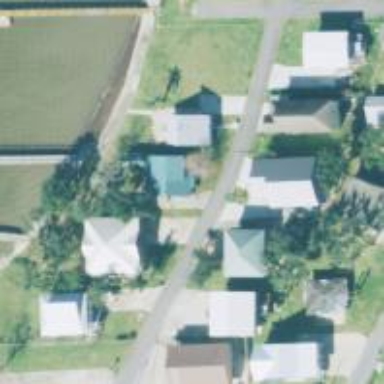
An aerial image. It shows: Residential road.